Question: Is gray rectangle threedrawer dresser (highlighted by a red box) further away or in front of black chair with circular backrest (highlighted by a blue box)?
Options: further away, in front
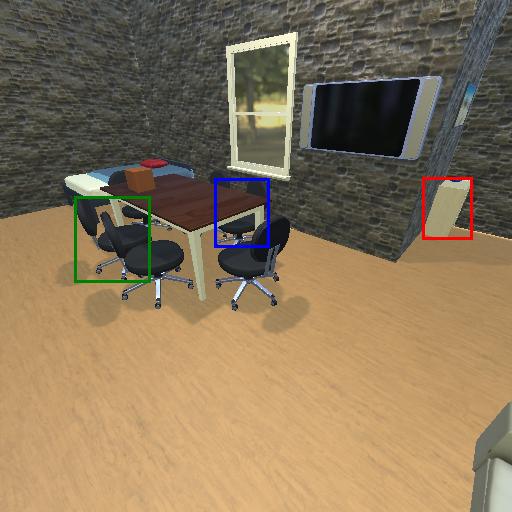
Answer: further away